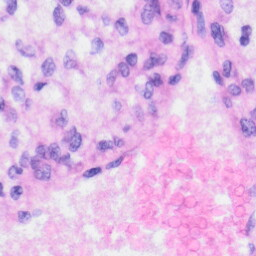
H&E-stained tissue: Liver